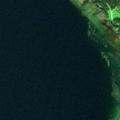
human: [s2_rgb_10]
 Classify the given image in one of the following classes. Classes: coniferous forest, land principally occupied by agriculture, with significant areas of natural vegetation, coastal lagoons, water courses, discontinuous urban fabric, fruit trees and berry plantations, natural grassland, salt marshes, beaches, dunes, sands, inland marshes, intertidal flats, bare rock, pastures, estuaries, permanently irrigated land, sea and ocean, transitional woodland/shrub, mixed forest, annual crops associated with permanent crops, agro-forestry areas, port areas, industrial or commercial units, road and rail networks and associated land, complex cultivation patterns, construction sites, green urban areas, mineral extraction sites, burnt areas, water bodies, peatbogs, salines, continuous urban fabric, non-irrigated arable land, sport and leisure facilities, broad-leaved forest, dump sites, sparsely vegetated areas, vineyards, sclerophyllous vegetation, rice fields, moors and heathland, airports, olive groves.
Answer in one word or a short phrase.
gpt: mixed forest, water bodies